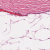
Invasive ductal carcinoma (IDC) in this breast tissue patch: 0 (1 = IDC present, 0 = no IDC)